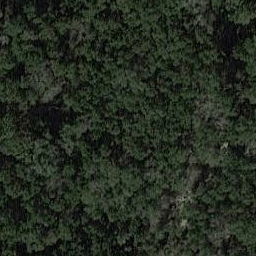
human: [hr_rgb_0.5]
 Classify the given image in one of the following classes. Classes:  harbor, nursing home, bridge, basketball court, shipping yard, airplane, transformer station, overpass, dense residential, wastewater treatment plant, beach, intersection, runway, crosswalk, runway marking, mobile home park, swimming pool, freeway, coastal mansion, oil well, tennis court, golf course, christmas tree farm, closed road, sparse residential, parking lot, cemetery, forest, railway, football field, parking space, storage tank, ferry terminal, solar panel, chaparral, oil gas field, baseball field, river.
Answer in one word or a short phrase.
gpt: forest